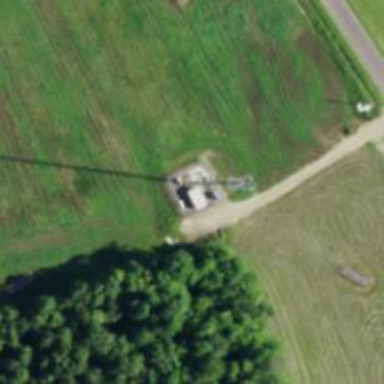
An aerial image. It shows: Man-made mast used for communication purposes.